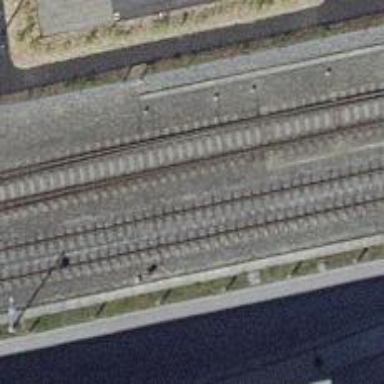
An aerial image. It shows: Railway track with contact line for electrification.